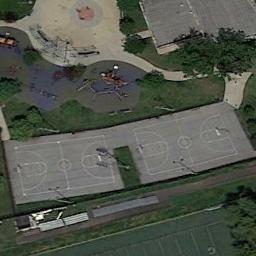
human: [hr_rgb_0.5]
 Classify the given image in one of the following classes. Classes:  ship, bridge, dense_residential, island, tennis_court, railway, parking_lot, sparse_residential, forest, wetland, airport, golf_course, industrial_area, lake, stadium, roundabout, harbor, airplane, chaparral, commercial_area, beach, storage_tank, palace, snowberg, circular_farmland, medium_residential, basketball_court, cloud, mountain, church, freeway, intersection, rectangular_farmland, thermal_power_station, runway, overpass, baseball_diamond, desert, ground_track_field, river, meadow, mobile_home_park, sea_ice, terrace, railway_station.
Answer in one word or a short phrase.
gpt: basketball_court